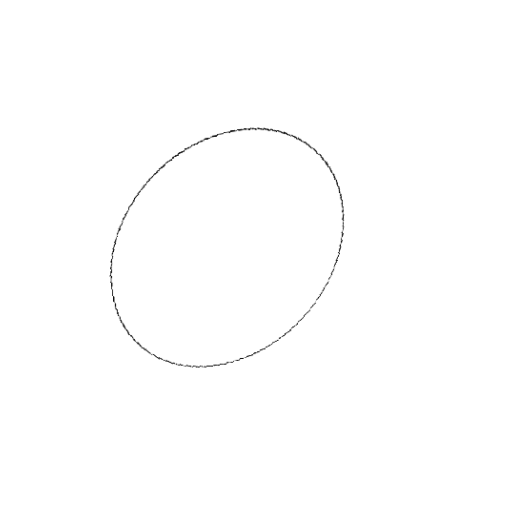
Crossing number: 0